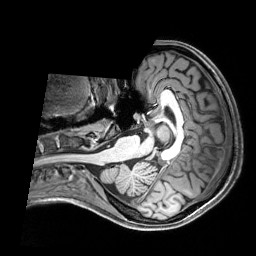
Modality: T1w
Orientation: axial
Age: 33
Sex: female